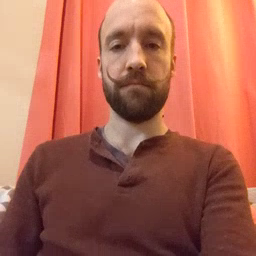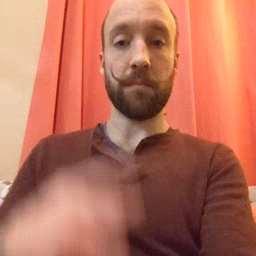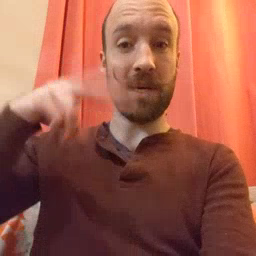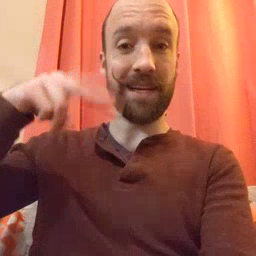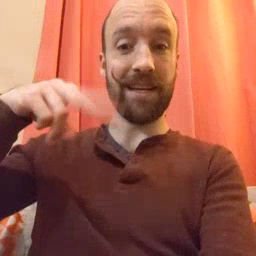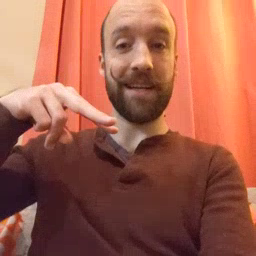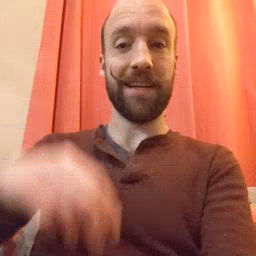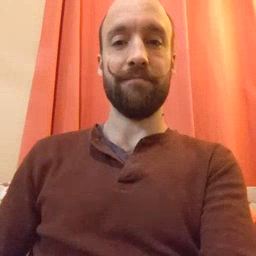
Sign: read